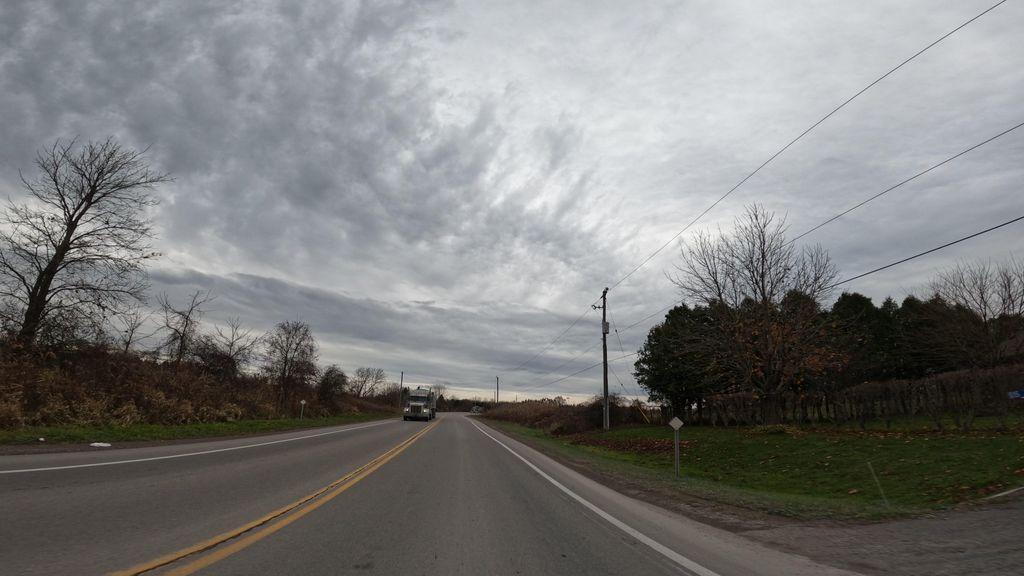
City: hamilton